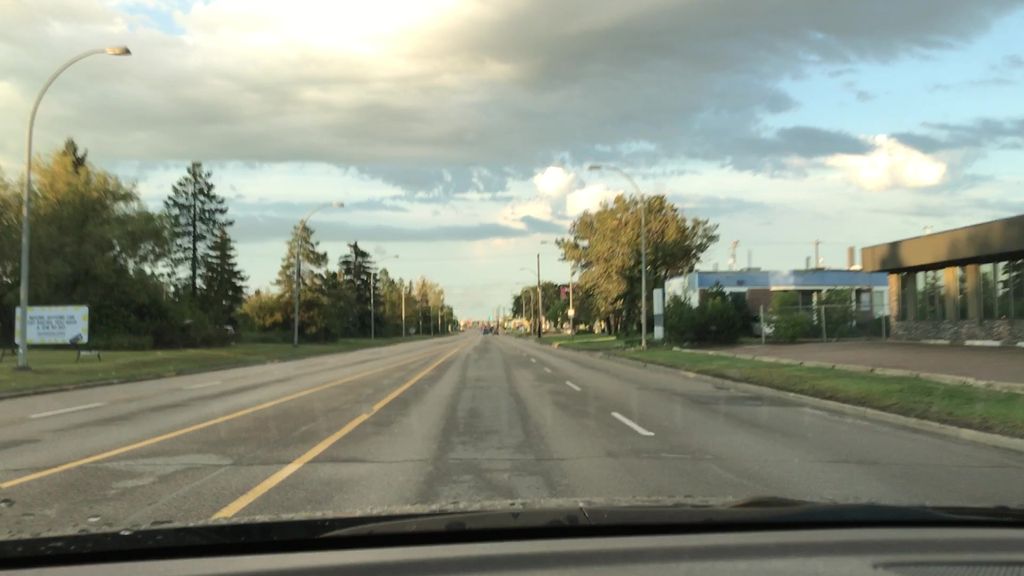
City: edmonton